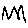
Label: zigzag